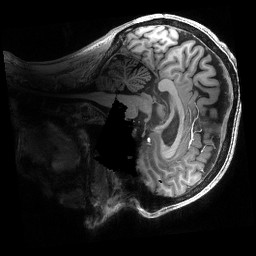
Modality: T1w
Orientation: sagittal
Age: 36
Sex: male
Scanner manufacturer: siemens
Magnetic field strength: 6.98 T
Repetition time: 2.53 s
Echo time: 0.00176 s